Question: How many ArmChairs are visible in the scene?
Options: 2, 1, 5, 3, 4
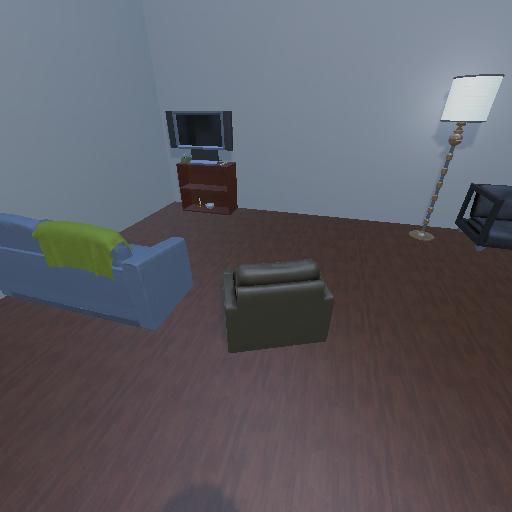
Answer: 2